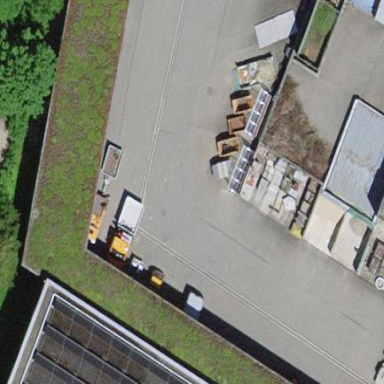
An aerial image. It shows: Part of building.